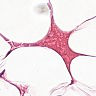
Metastatic tissue present: no